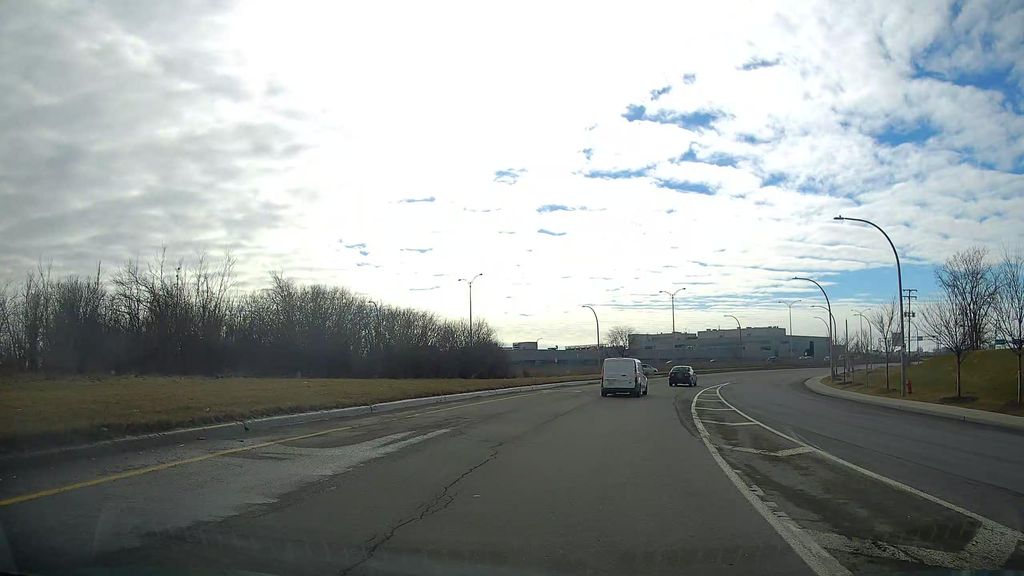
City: montreal